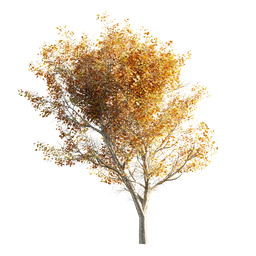
Label: nature